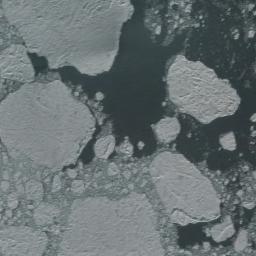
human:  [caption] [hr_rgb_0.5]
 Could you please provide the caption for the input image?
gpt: Several large ice cubes of various sizes and surrounding small pieces of ice float on the deep blue sea .

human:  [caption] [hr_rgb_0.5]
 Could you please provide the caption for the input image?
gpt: There are many ice on the dark green sea .

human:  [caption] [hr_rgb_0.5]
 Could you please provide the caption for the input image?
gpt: Several large pieces of sea ice and a lot of small pieces of sea ice gather together .

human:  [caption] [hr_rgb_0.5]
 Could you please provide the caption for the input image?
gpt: There are sea ice of different sizes .

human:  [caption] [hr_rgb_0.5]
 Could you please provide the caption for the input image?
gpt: There are some sea ice linked into sheets .